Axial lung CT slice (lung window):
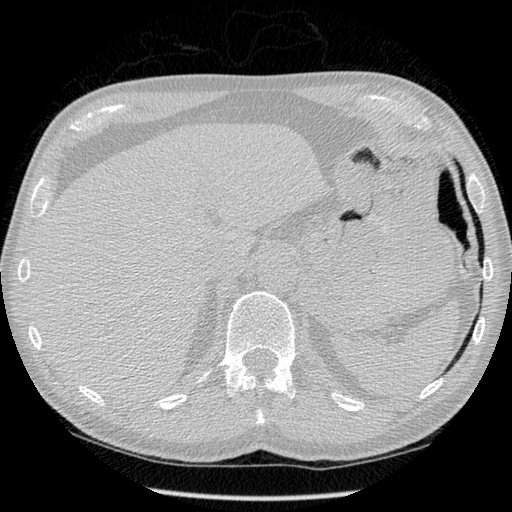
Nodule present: no